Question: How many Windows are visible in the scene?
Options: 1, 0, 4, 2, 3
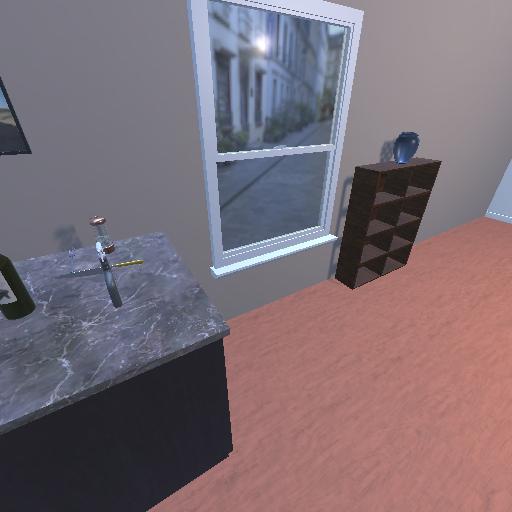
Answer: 1